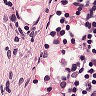
Metastatic tissue present: no